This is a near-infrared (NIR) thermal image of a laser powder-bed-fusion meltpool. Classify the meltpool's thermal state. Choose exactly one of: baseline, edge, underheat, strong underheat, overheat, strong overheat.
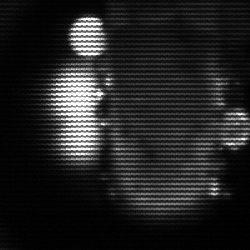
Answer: strong underheat